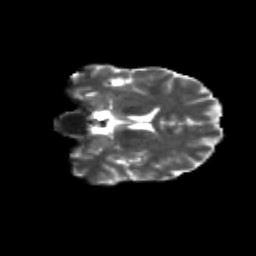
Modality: T2w
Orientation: coronal
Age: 53
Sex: male
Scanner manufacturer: siemens
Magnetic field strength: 3 T
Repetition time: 4.71 s
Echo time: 0.0906 s